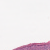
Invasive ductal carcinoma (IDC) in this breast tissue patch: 0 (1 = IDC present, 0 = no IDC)